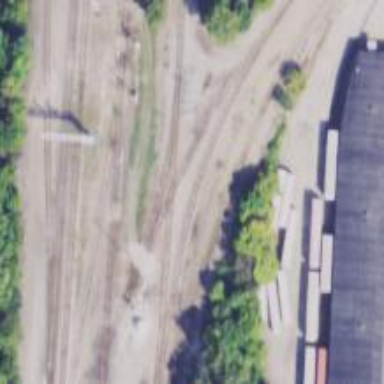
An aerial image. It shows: Railway yard in service.